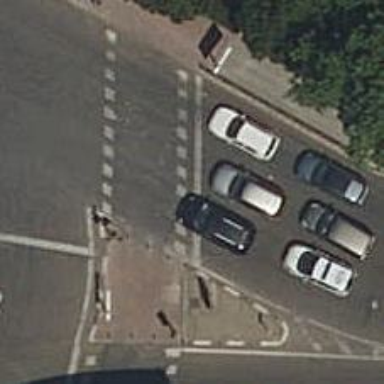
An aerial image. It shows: Road with traffic signals. The crossing is controlled by traffic signals.